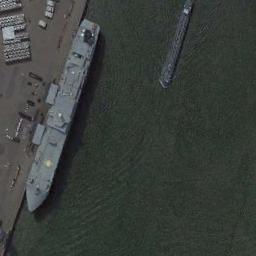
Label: ship